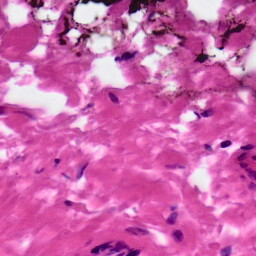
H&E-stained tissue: Ovarian